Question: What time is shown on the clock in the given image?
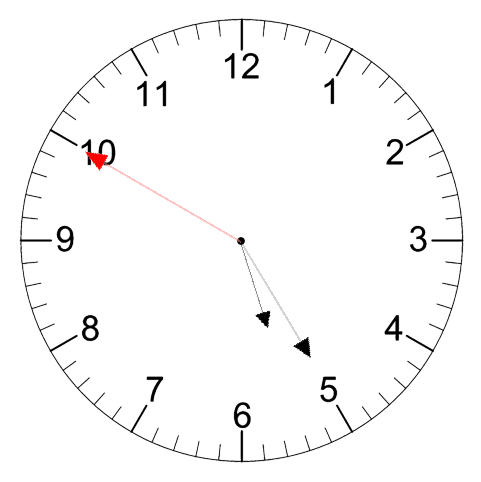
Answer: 05:24:50